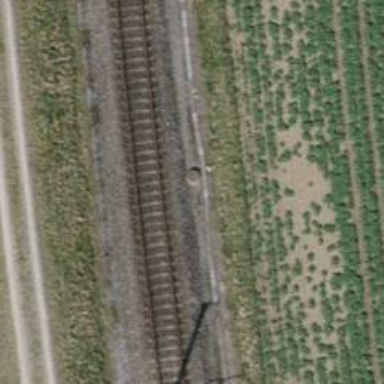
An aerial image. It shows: Single railway track with electrified contact line.